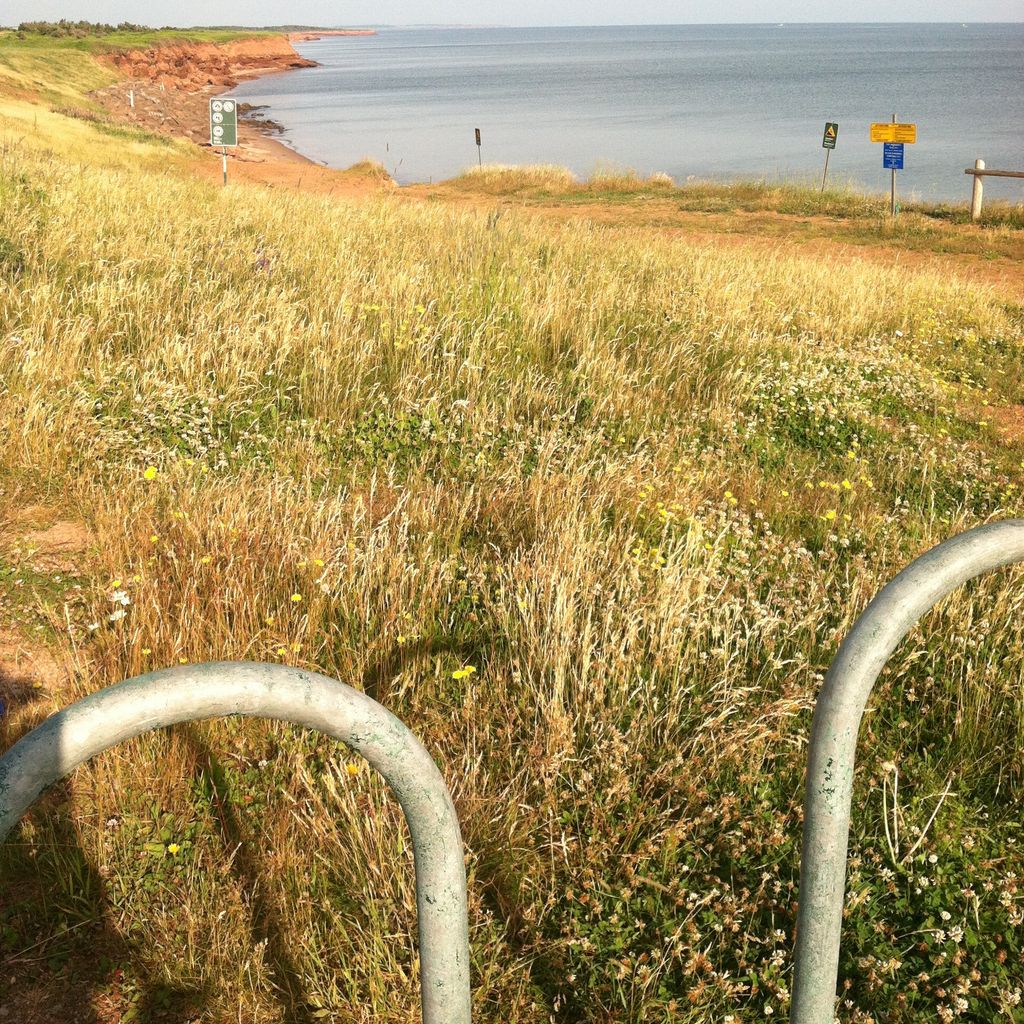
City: charlottetown